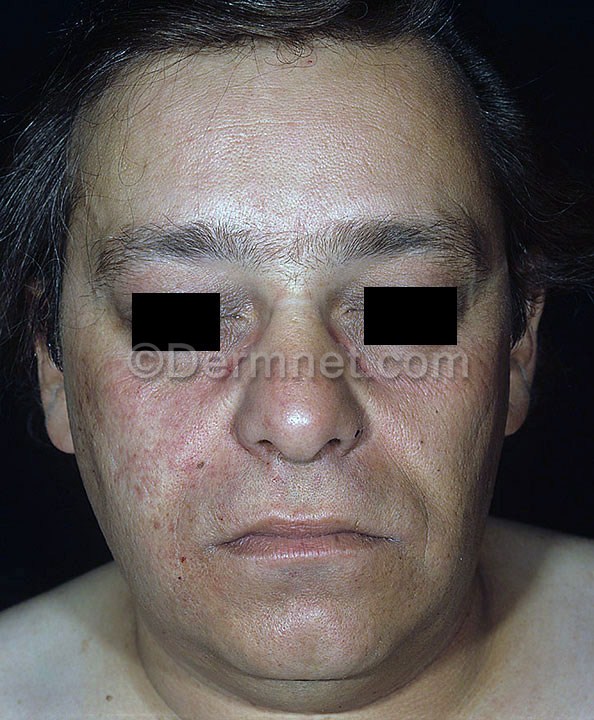
Disease: Vascular Tumors